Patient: sex F, age 58
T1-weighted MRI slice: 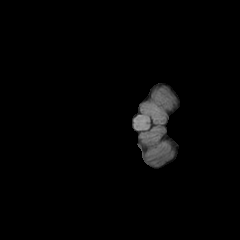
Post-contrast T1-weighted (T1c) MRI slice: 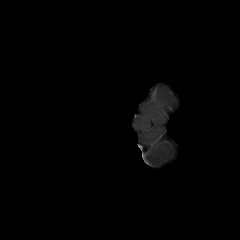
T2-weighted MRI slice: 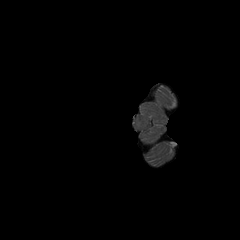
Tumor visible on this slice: no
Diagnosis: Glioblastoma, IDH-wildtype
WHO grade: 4